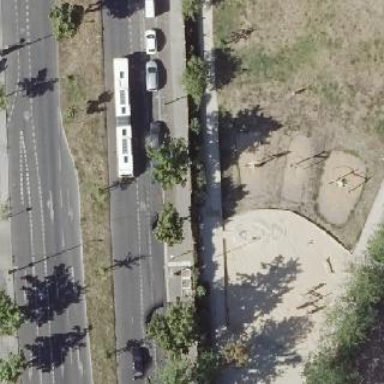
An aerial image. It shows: Playground area for leisure activities on the land.